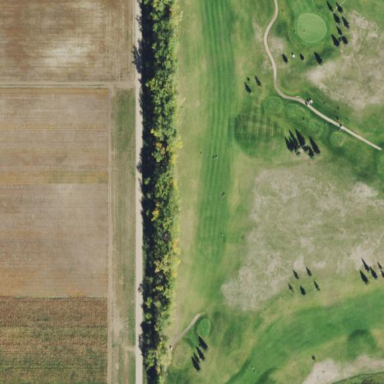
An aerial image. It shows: Rough area on grassy golf course.